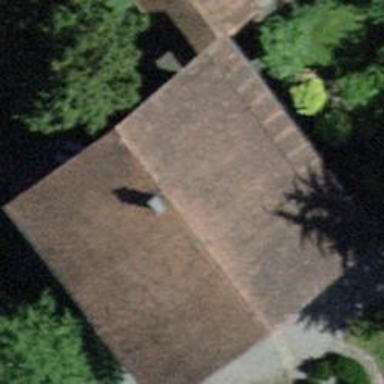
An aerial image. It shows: Garage.